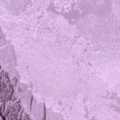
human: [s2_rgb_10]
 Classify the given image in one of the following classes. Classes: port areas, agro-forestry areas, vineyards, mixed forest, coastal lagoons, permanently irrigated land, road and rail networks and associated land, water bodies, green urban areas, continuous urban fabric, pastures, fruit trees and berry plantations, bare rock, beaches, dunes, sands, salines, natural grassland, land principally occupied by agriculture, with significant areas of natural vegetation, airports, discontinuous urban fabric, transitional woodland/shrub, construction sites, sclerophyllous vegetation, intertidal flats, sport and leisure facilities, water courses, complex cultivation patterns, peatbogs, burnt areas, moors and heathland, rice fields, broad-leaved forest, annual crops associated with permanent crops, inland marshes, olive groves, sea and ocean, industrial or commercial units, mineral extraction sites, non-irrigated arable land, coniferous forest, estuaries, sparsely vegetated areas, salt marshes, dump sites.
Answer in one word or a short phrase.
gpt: sea and ocean